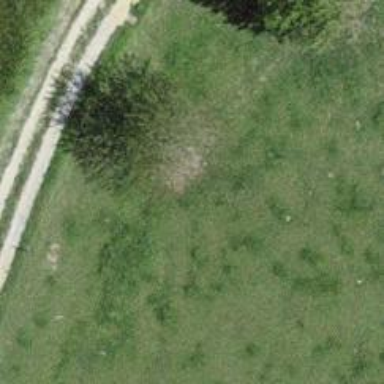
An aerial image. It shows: Single tag "natural: tree."